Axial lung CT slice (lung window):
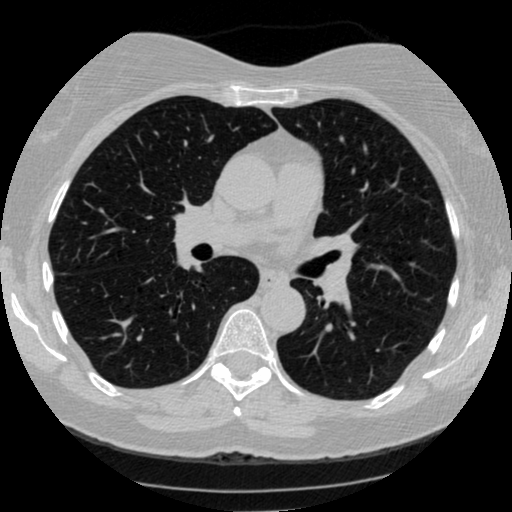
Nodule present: no